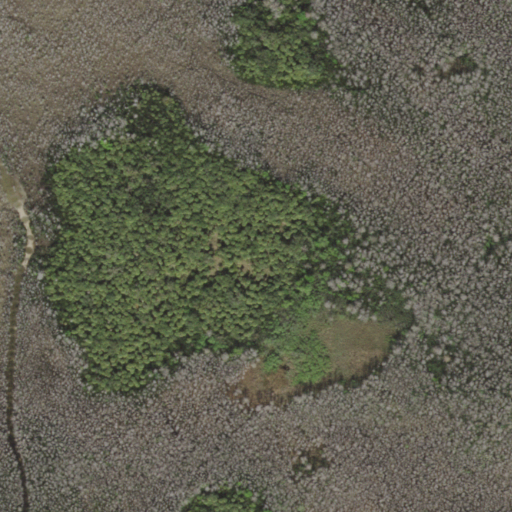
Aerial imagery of mountain in Florida named Bamboo Mound containing woody wetlands, evergreen forest, and herbaceous wetlands